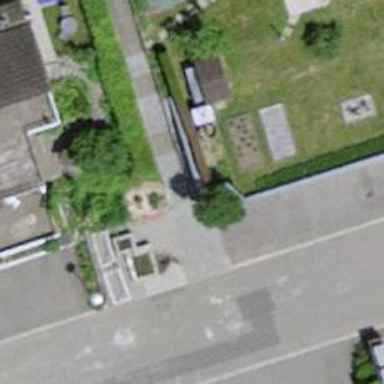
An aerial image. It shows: Brown bench.